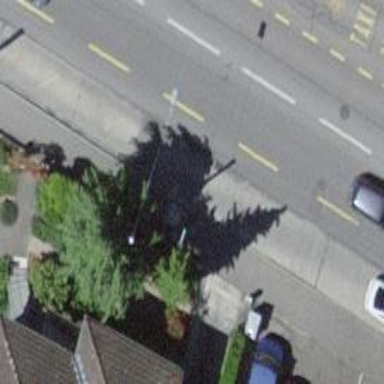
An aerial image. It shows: Bus stop with sheltered platform for public transport.